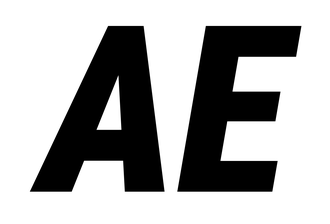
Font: Roboto-Italic_Condensed_Black_Italic